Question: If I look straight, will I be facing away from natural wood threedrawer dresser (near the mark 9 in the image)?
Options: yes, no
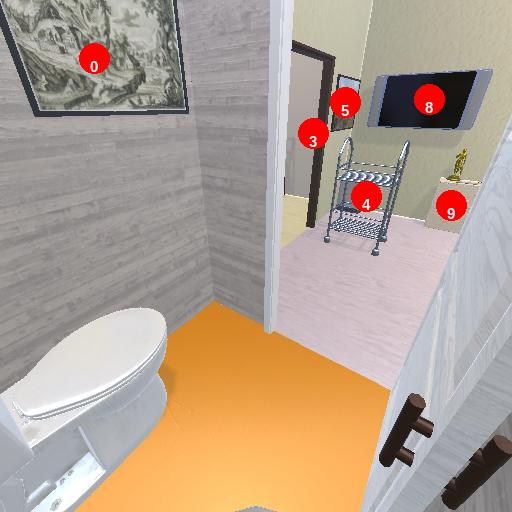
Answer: yes